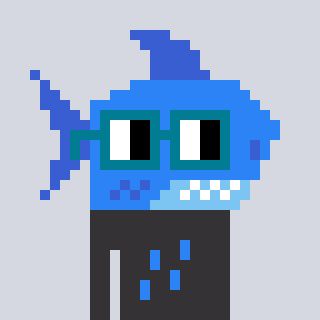
a pixel art character with square dark green glasses, a shark-shaped head and a grayscale-colored body on a cool background